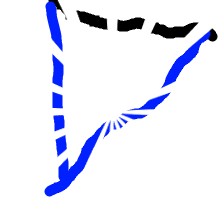
Shape: triangle